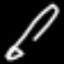
Label: pencil